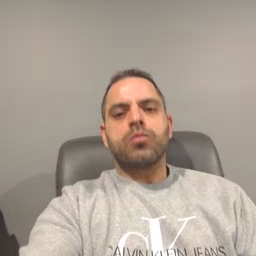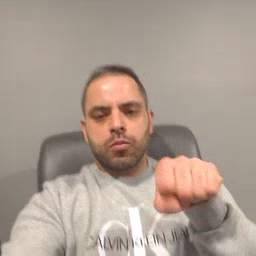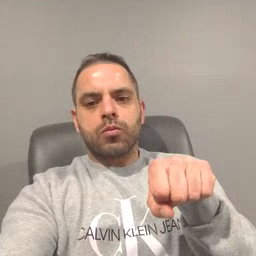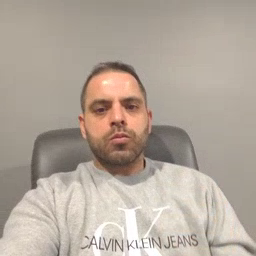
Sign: can